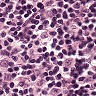
Metastatic tissue present: no